Field crop: maize
Growth stage: 2
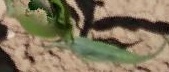
Species: maize